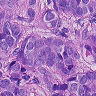
Metastatic tissue present: yes